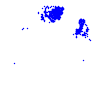
Particle: electron